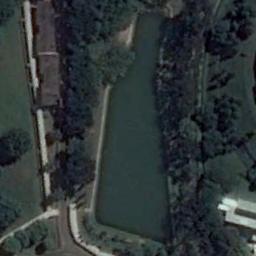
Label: lake